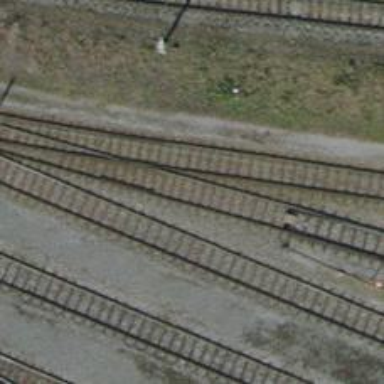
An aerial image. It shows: Railway yard with one track in service.